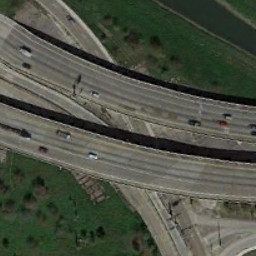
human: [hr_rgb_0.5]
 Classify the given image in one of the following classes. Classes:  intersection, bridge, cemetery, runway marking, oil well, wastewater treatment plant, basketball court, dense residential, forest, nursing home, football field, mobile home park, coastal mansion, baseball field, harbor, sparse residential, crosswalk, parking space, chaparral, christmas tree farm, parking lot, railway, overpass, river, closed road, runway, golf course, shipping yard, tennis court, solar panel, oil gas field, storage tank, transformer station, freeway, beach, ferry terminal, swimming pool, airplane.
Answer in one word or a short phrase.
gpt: overpass